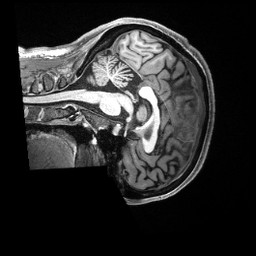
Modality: T1w
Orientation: sagittal
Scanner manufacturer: siemens
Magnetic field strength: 3 T
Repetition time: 2.5 s
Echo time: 0.00231 s